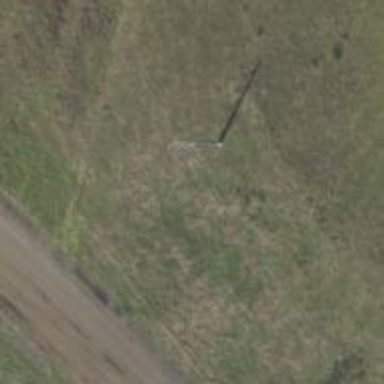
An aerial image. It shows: Power pole.